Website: lowes
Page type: delivery-shipping
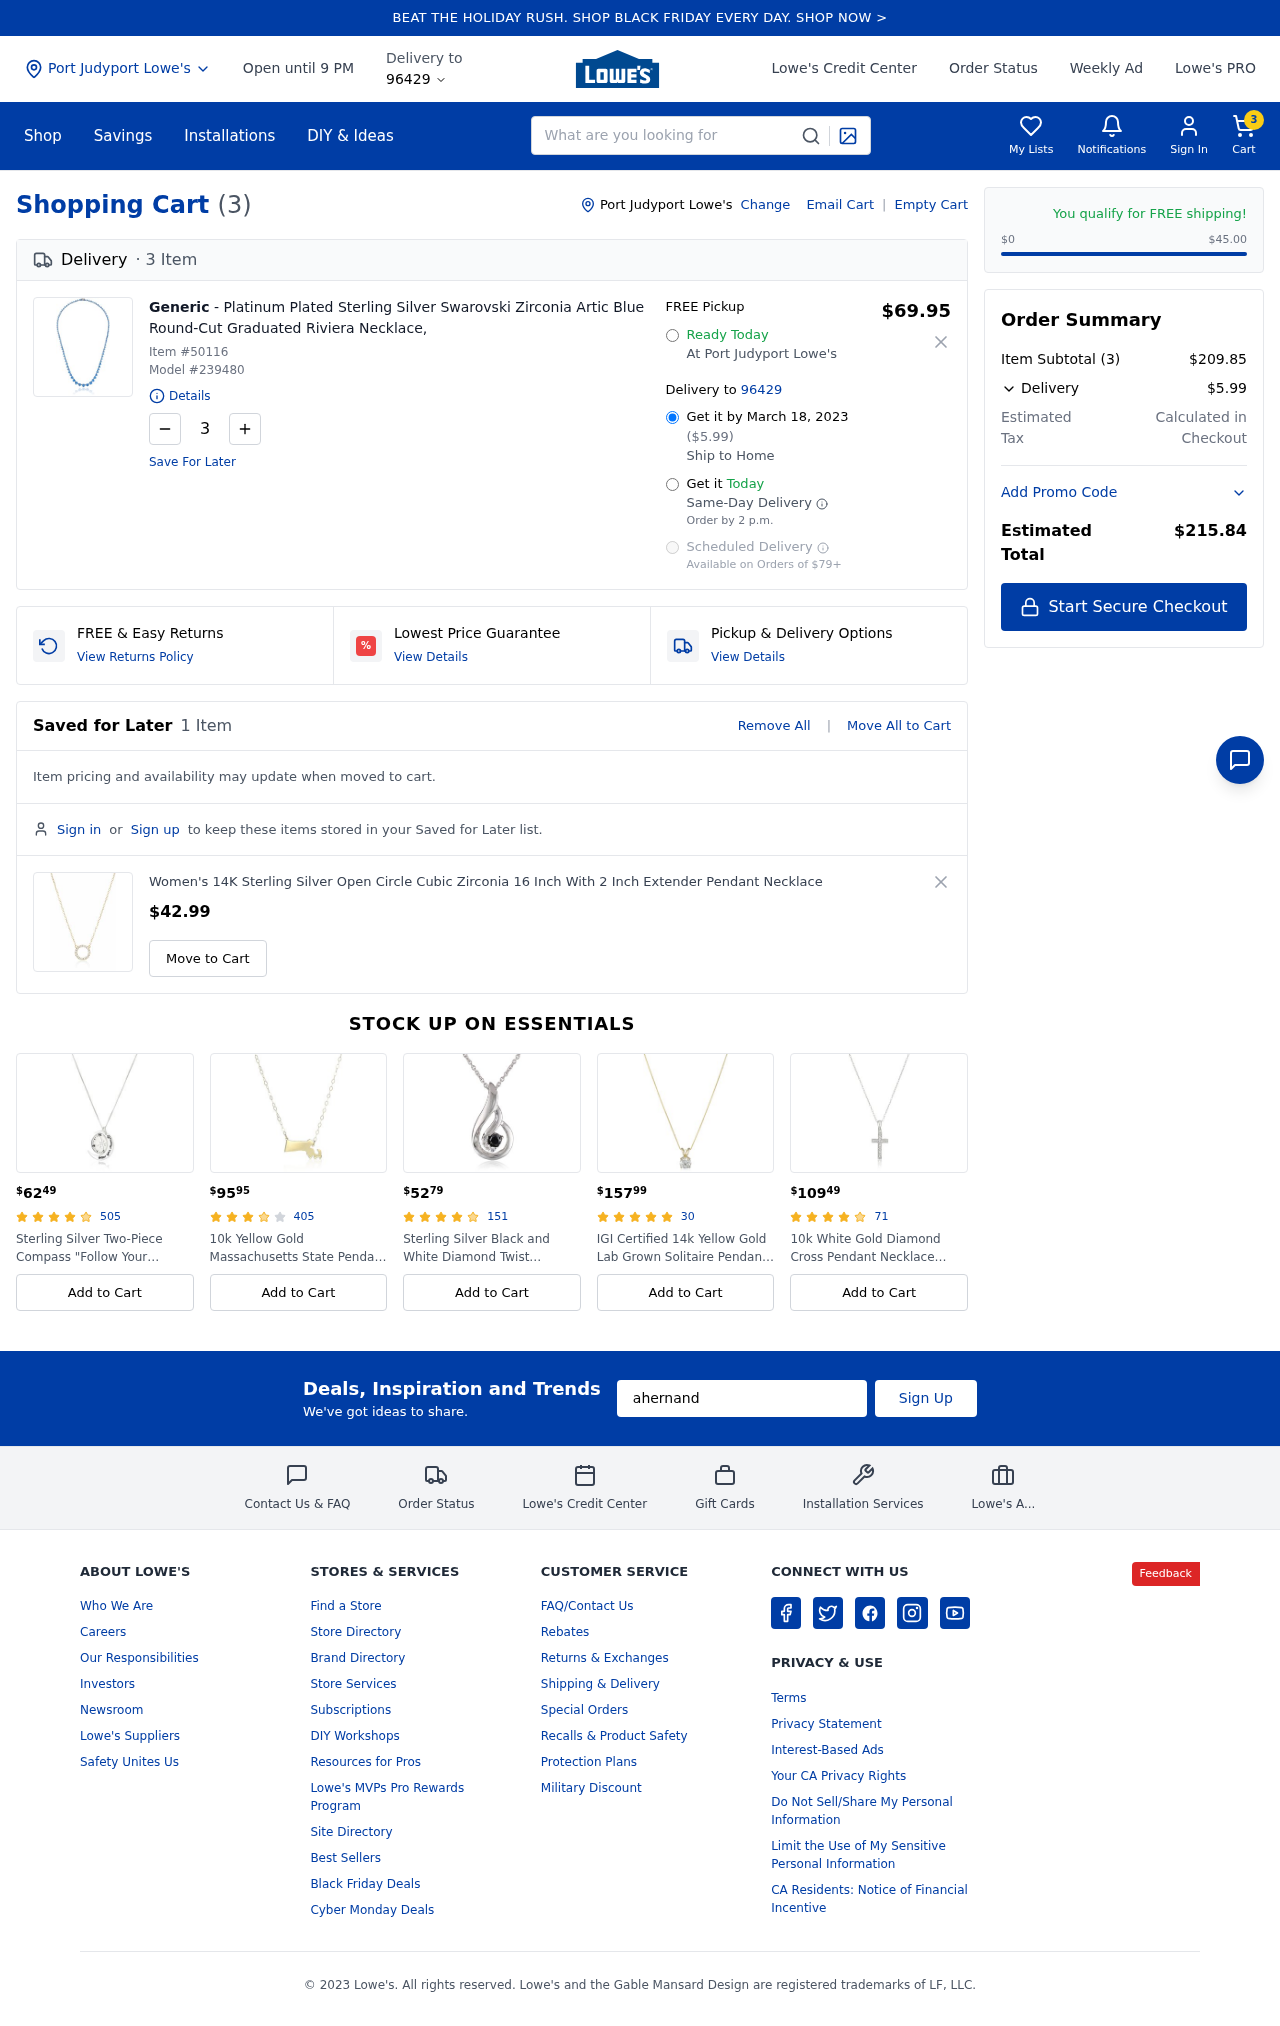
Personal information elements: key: PII_CITY
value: Port Judyport
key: PII_EMAIL
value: ahernandez@hotmail.com
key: PII_POSTCODE
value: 96429
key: PII_CITY2
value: Port Judyport
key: PII_CITY3
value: Port Judyport
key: PII_POSTCODE_FULL
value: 96429
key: PII_POSTCODE_NUMERIC
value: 96429
Product elements: key: PRODUCT1_BRAND
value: Generic
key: PRODUCT1_NAME
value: Platinum Plated Sterling Silver Swarovski Zirconia Artic Blue Round-Cut Graduated Riviera Necklace,
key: PRODUCT1_PRICE
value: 69.95
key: PRODUCT1_QUANTITY
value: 3
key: PRODUCT2_NAME
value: Women's 14K Sterling Silver Open Circle Cubic Zirconia 16 Inch With 2 Inch Extender Pendant Necklace
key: PRODUCT2_PRICE
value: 42.99
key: PRODUCT1_ITEM_NUMBER
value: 50116
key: PRODUCT1_MODEL_NUMBER
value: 239480
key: PRODUCT3_PRICE
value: $6249
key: PRODUCT3_NUM_RATINGS
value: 505
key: PRODUCT3_NAME
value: Sterling Silver Two-Piece Compass "Follow Your Dreams" Pendant Necklace, 18"
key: PRODUCT4_PRICE
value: $9595
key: PRODUCT4_NUM_RATINGS
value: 405
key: PRODUCT4_NAME
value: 10k Yellow Gold Massachusetts State Pendant Necklace, 16"+2" Extender
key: PRODUCT5_PRICE
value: $5279
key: PRODUCT5_NUM_RATINGS
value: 151
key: PRODUCT5_NAME
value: Sterling Silver Black and White Diamond Twist Pendant Necklace (1/5 cttw, I-J Color, I2-I3 Clarity),
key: PRODUCT6_PRICE
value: $15799
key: PRODUCT6_NUM_RATINGS
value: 30
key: PRODUCT6_NAME
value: IGI Certified 14k Yellow Gold Lab Grown Solitaire Pendant Necklace (1cttw, I-J Color, SI1-SI2 Clarit
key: PRODUCT7_PRICE
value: $10949
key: PRODUCT7_NUM_RATINGS
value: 71
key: PRODUCT7_NAME
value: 10k White Gold Diamond Cross Pendant Necklace (1/10 cttw, I-J Color, I2-I3 Clarity), 18''
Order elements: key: ORDER_NUM_ITEMS
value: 3
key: ORDER_DELIVERY_DATE
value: March 18, 2023
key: ORDER_SHIPPING_COST
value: $5.99
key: ORDER_SUBTOTAL
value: $209.85
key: ORDER_TOTAL
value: $215.84
Search elements: key: HEADER_SEARCH
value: What are you looking for